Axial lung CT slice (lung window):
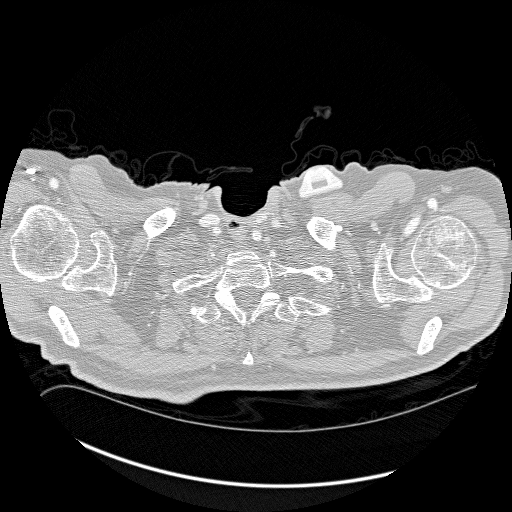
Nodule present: no